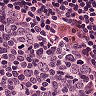
Metastatic tissue present: no